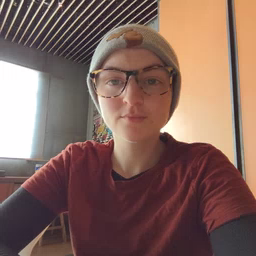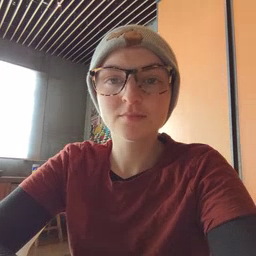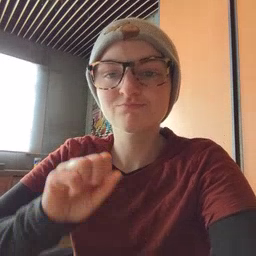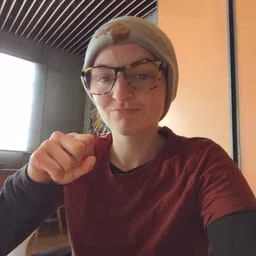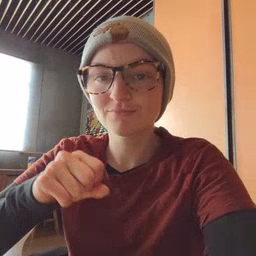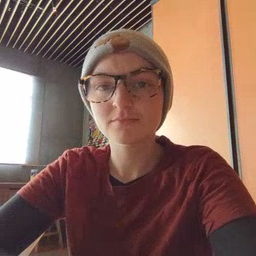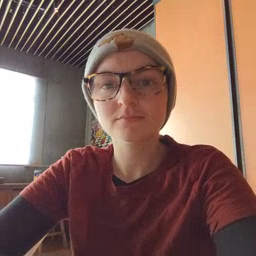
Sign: yes